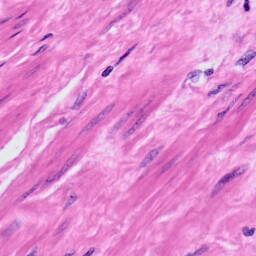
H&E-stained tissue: Prostate